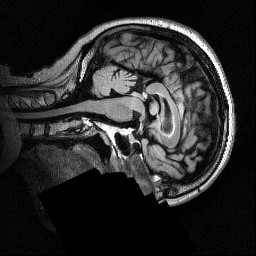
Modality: FLAIR
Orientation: sagittal
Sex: female
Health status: ill
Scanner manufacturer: siemens
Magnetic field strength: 3 T
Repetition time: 7 s
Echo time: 0.372 s